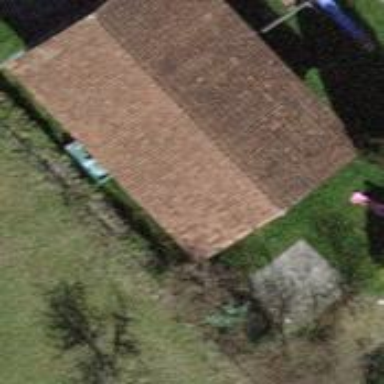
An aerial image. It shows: Shed building.